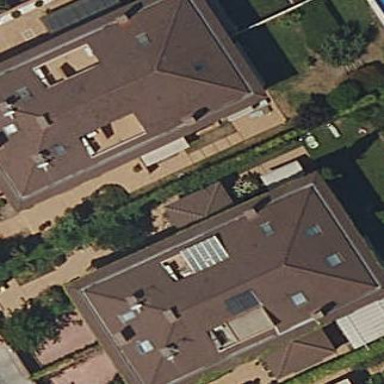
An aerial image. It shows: Simple and straightforward house.